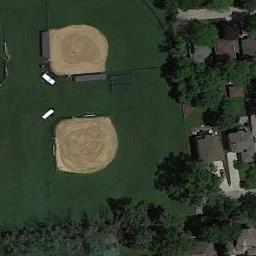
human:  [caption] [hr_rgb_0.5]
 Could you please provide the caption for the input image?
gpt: There are two baseball diamonds in the grass between the forests and the houses .

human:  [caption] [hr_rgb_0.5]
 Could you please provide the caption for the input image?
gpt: The baseball field is sparsely covered by vegetation .

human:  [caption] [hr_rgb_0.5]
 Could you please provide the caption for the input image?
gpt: Two contiguous baseball diamonds surrounded by some trees and the residential area beside .

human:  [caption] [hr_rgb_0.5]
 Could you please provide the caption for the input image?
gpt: Two baseball diamonds are surrounded by some buildings and trees .

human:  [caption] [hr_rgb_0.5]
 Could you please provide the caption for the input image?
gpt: Many trees are near the  two baseball diamonds .